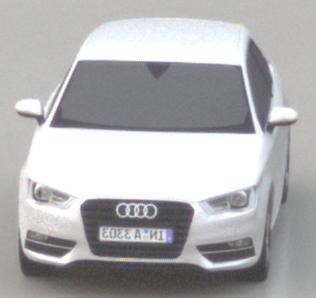
Make: Audi
Model: A3 1.2 TFSI
Detailed model: A3 (8V)
Model produced from: 2013/02
Model produced until: 2014/05
Doors: 3
Color: white
Road condition: wet road
Daytime: sunrise or sunset
Contrast: low contrast